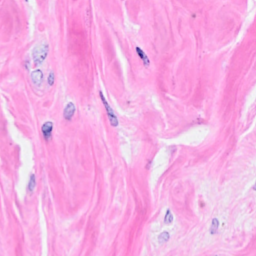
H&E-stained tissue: Breast